Field crop: maize
Growth stage: 2
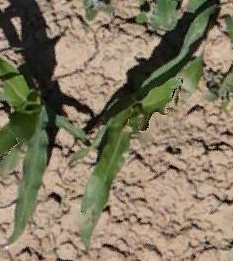
Species: maize